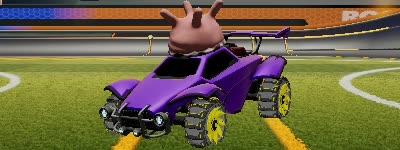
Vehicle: octane